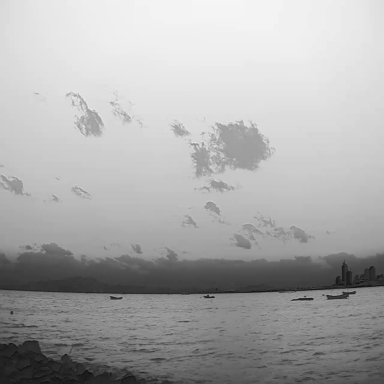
There are four bulk_carriers in the infrared image.